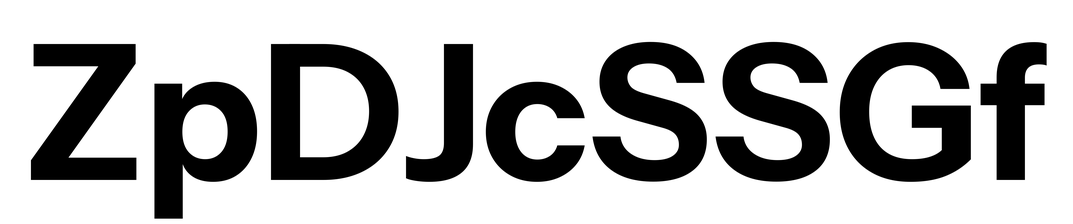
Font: InstrumentSans_Bold